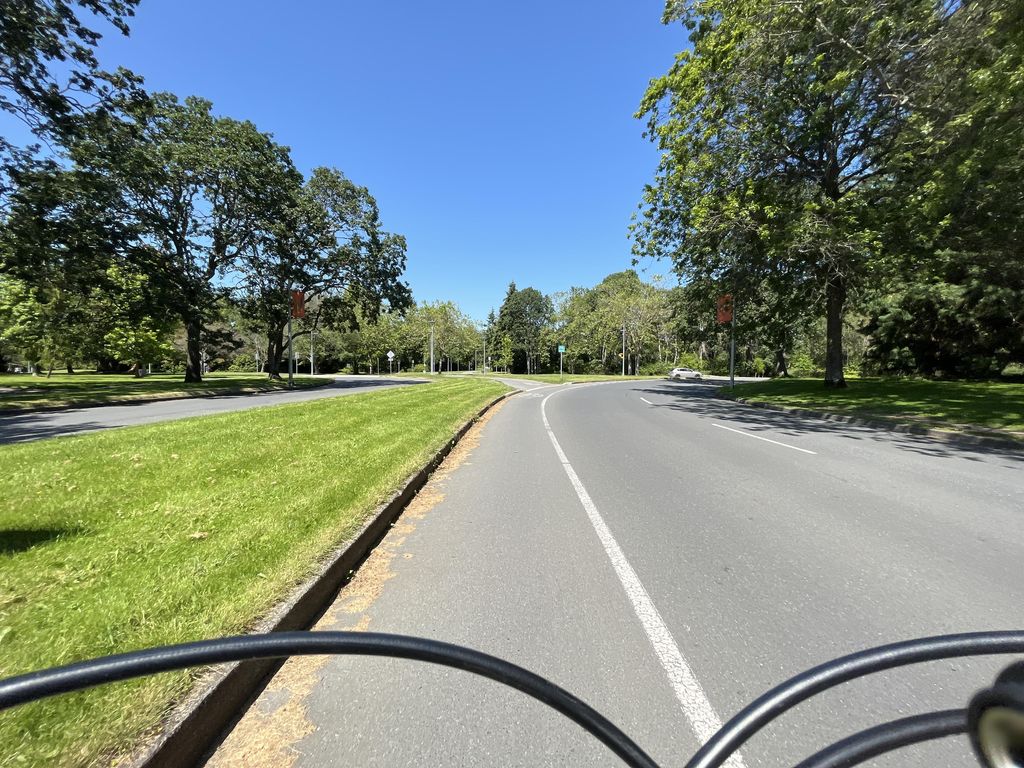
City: victoria